Question: I'm trying to make a ListBox which holds items of variable size. I got that much to work, as can be seen here:

But as you can see, the first item seems to be ignored or something.
My code looks like this:
'''
private void ClassicEvent_Load(object sender, EventArgs e)
{
eventCommands.DrawMode = DrawMode.OwnerDrawVariable;
eventCommands.MeasureItem += EventCommands_MeasureItem;
eventCommands.DrawItem += EventCommands_DrawItem;
eventCommands.Items.Add("Text: I heard you were going to the Pokemon Centre.");
eventCommands.Items.Add("if (Has Pokemon (Bulbasaur) in PC)");
eventCommands.Items.Add(" Text: You have a Bulbasaur.");
eventCommands.Items.Add("else");
eventCommands.Items.Add(" Text: You don't have a Bulbasaur.");
eventCommands.Items.Add("end");
eventCommands.Items.Add("Text: So be it, then.");
}
private void EventCommands_DrawItem(object sender, DrawItemEventArgs e)
{
e.DrawBackground();
e.Graphics.DrawString(eventCommands.Items[e.Index].ToString(), e.Font, new SolidBrush(e.ForeColor), e.Bounds);
e.DrawFocusRectangle();
}
private void EventCommands_MeasureItem(object sender, MeasureItemEventArgs e)
{
eventCommands.ItemHeight = 48;
}
'''
I tried changing the 'e.Bounds' rectangle and also tried changing ItemHeight if the item iterated over was the first one, but I can't figure it out.
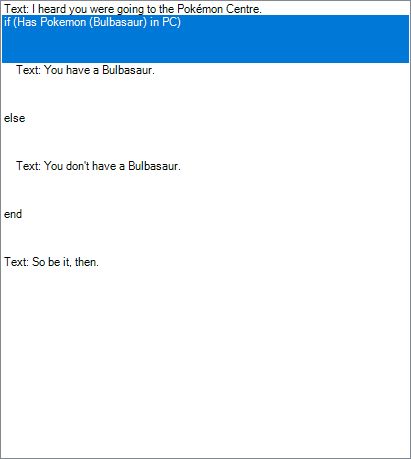
Answer: In 'EventCommands_MeasureItem', apparently 'MeasureItemEventArgs e' also contains an 'ItemHeight' property. Using that work.